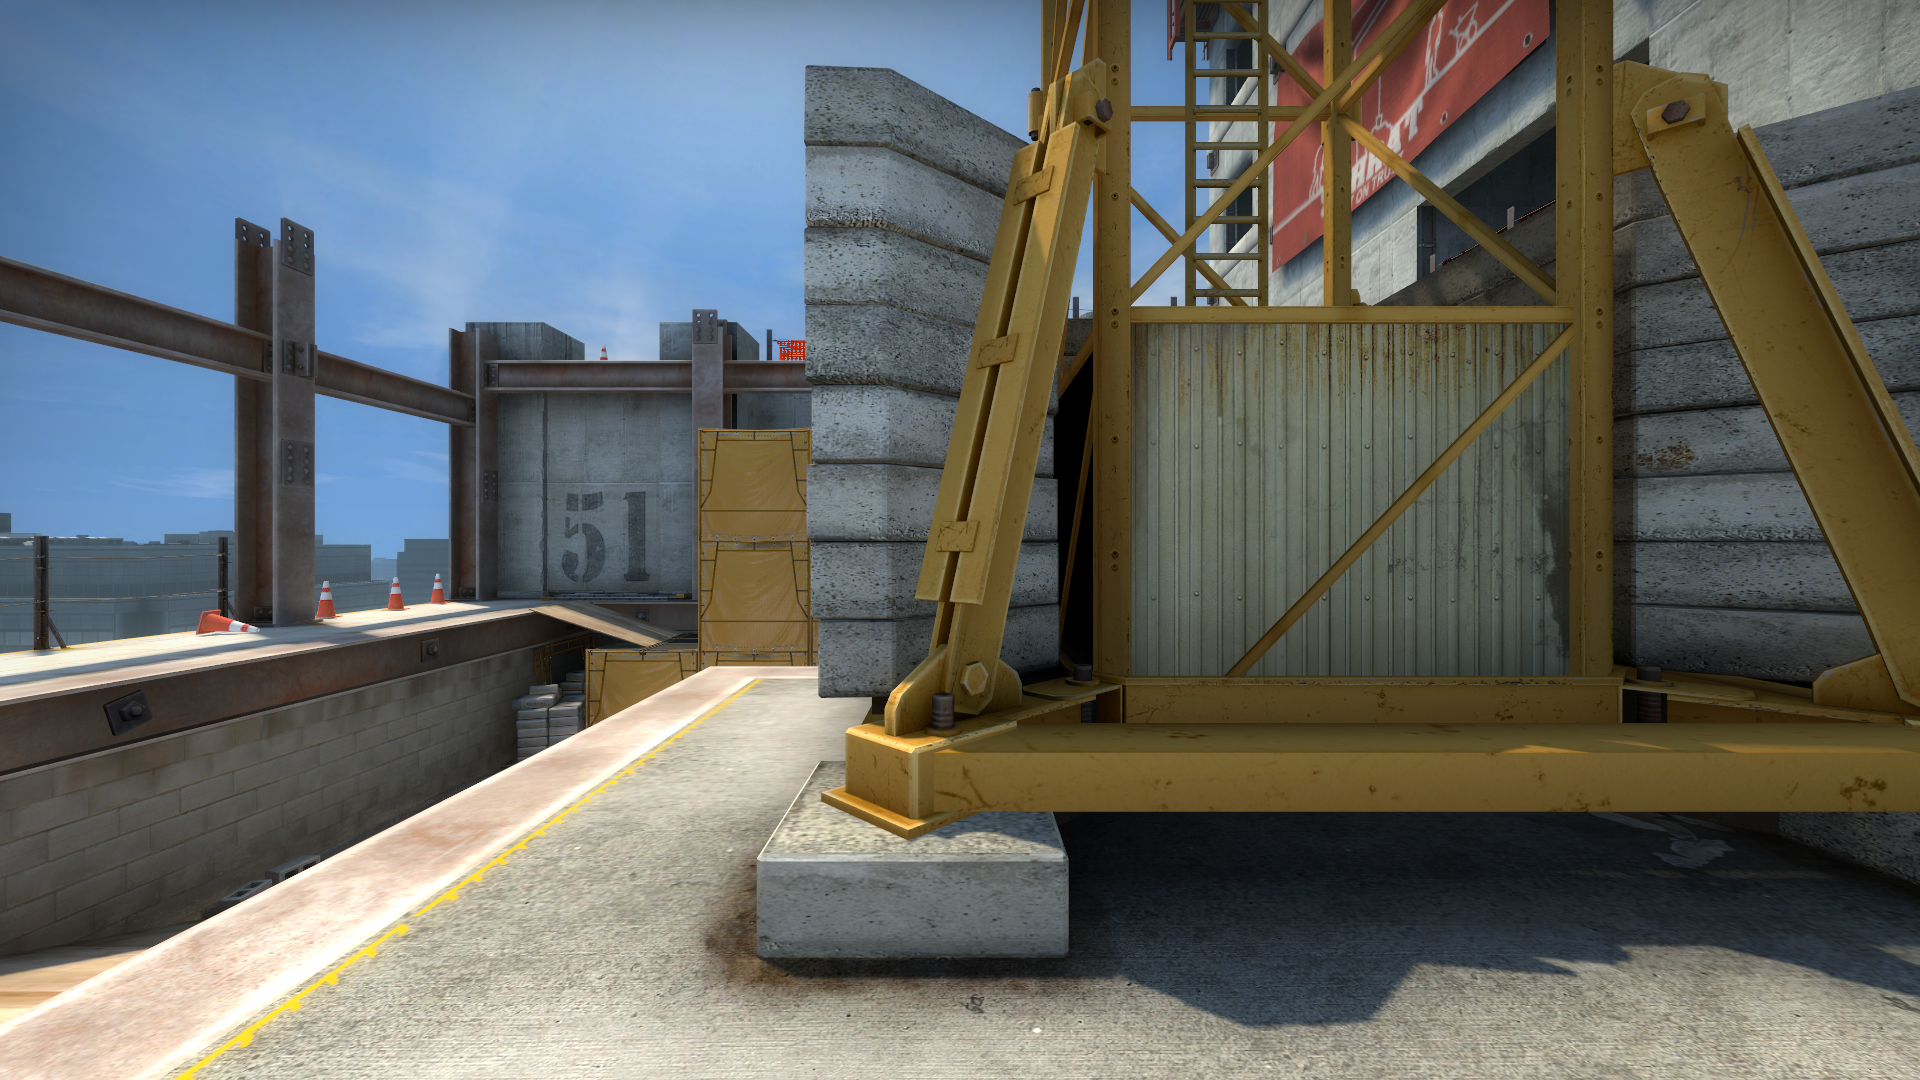
Map: de_vertigo